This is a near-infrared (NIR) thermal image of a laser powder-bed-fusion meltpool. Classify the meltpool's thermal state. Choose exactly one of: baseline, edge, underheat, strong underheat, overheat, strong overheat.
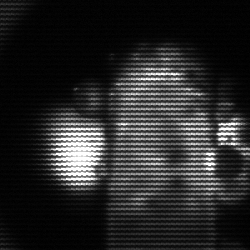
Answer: strong underheat